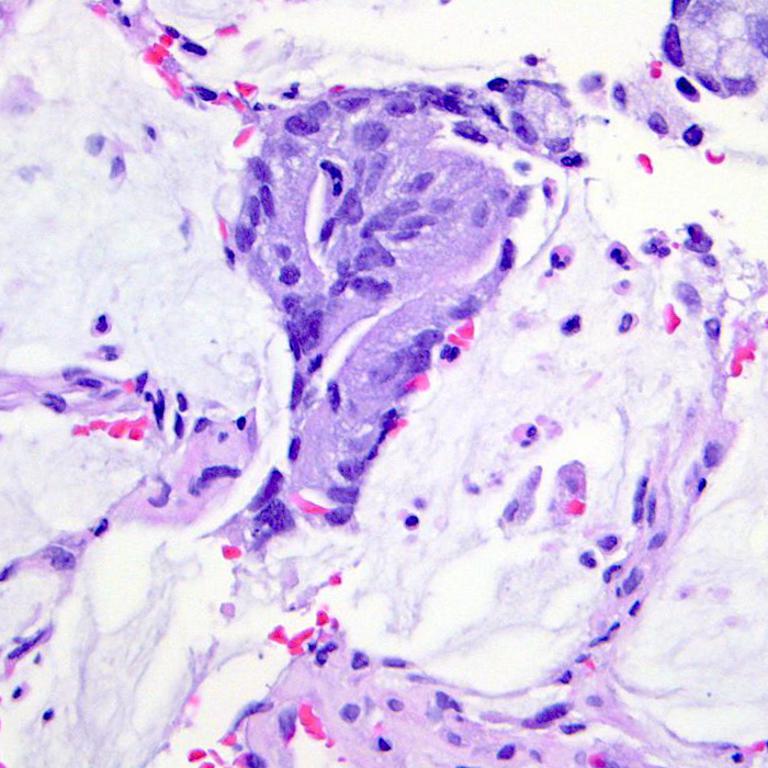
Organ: colon
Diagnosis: adenocarcinomas